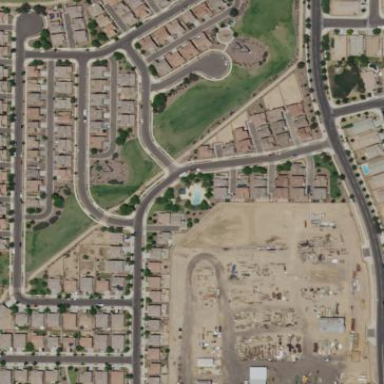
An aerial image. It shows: Single-family residential area.